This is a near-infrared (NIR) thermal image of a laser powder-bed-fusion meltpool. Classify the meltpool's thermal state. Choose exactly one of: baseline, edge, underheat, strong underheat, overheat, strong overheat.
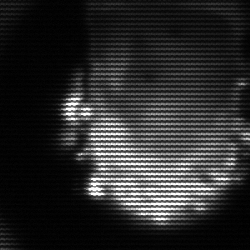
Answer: baseline